Aerial crown-view tile of a tropical tree (Barro Colorado Island, Panama), acquired 20241112:
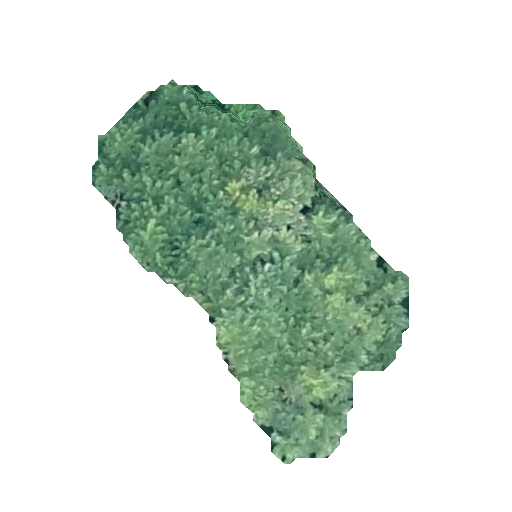
Species: Jacaranda copaia
GBIF accepted scientific name: Jacaranda copaia
Crown area: 100.725 m²